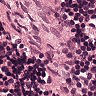
Metastatic tissue present: no